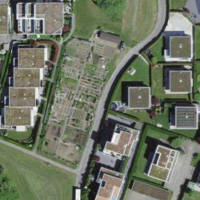
EUNIS habitat code: 55
Species observed at this site:
Corylus avellana